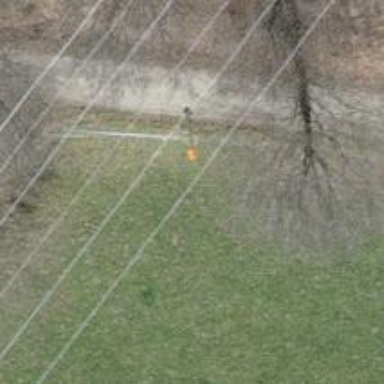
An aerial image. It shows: Pole with roof cover.